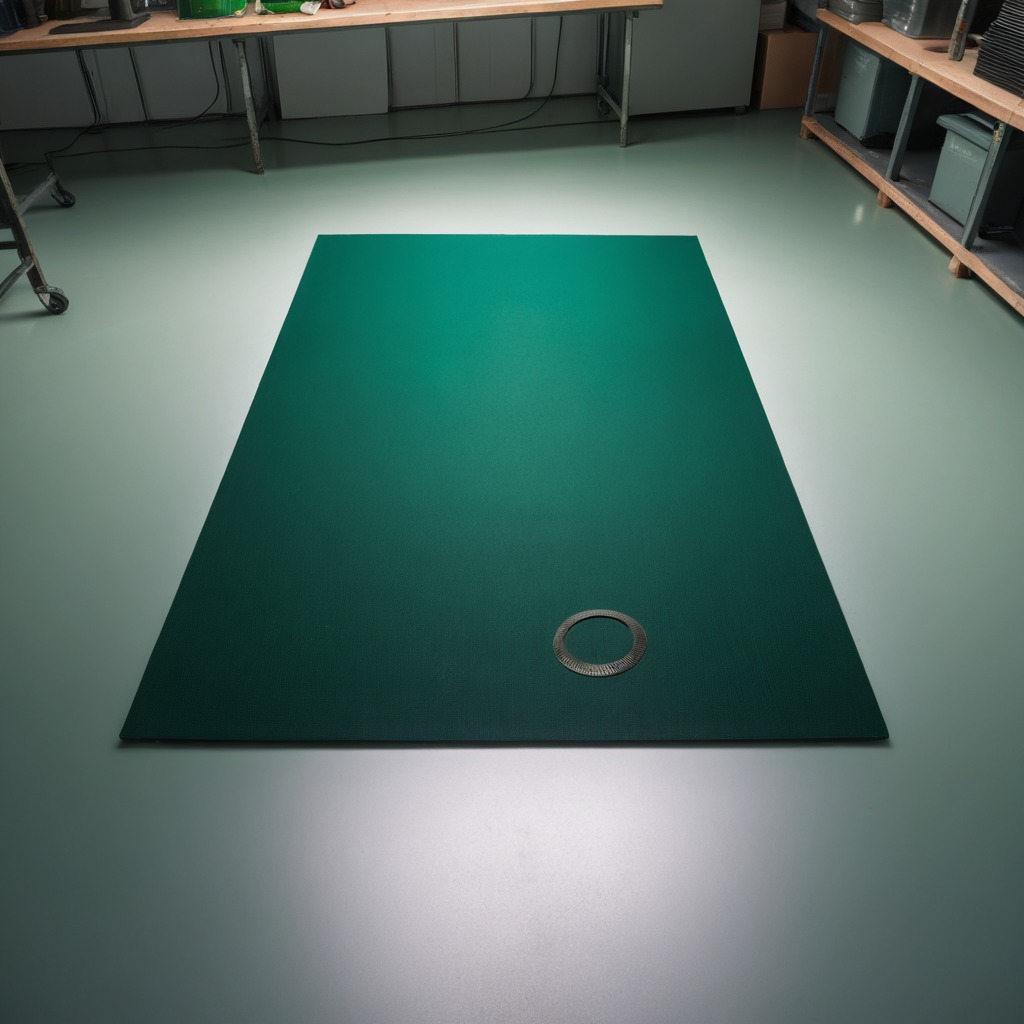
A flat metal washer lying on a clean granite tabletop covered with a green rubber mat inside a workshop under bright overhead lighting crisp shadows high clarity worn but beneath the mat